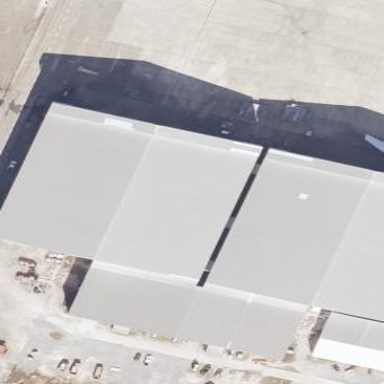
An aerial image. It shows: Building designed as airport hangar.